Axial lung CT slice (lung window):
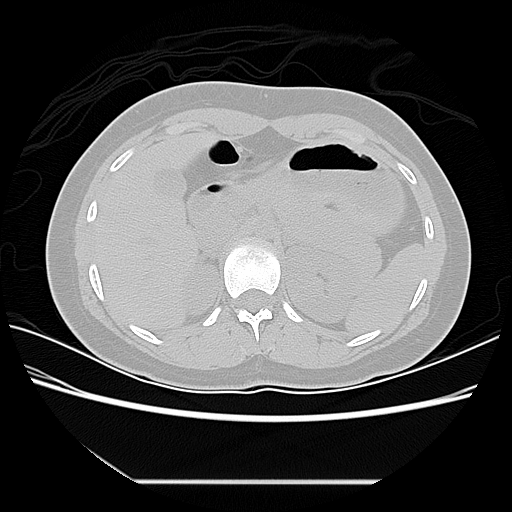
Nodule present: no